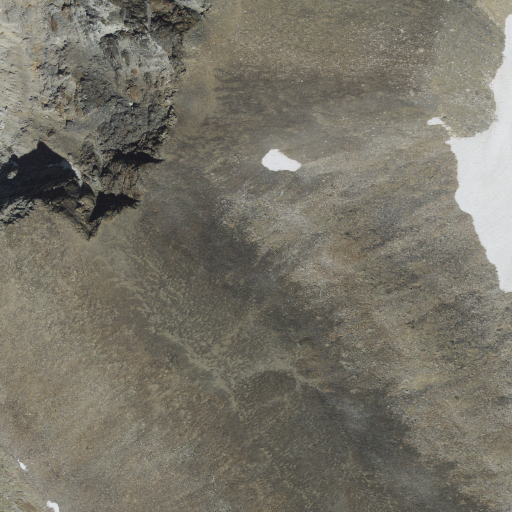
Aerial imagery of mountain in California named Twin Peaks containing barren land, shrub, snow, and grassland